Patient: sex M, age 35
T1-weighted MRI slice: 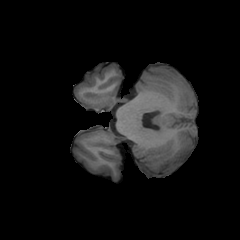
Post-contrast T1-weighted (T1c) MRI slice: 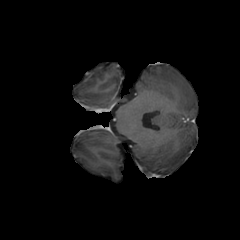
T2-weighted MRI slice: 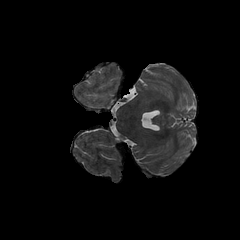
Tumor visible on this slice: no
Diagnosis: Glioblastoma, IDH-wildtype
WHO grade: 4